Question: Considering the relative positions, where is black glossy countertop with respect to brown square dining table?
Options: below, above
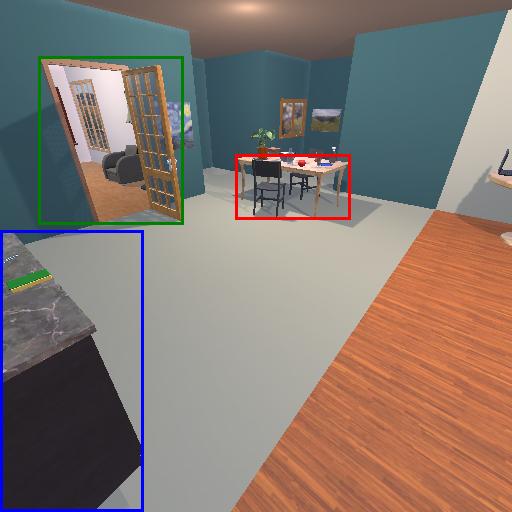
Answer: below